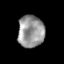
Tissue: prostate
Cell type: T cells
Senescence score: 0.2841
Nuclear area (px): 822
Mean DAPI intensity: 151.271